Field crop: maize
Growth stage: 2
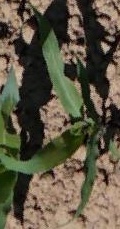
Species: maize